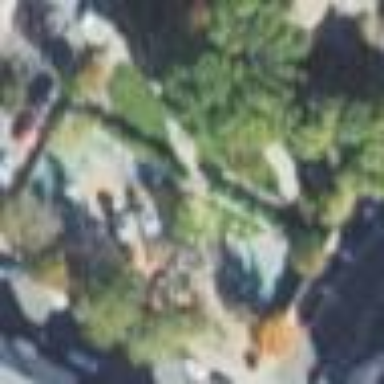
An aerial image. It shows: Playground area for leisure land.